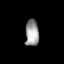
Tissue: lung
Cell type: Endothelial cells
Senescence score: 0.6589
Nuclear area (px): 355
Mean DAPI intensity: 155.082